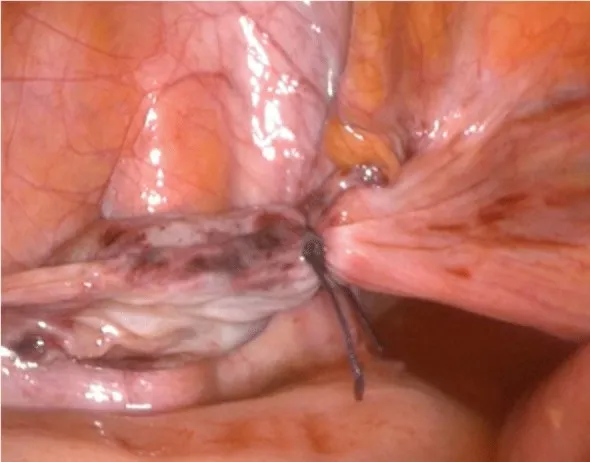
Laparoscopic management of the obturator hernia using an endoloop.
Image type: medical_photograph (other_medical_photograph)